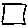
Label: square